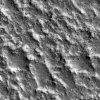
Atmospheric dust classification: not_dusty